Field crop: maize
Growth stage: 2
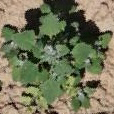
Species: chenopodium